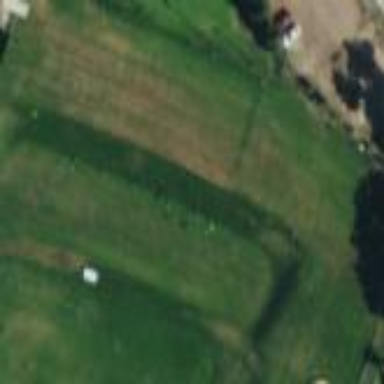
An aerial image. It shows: Grass area designated as golf tee.